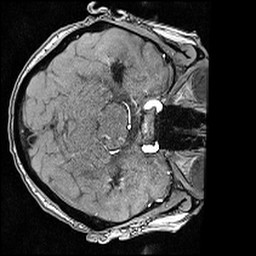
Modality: angio
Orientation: axial
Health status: ill
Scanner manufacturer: siemens
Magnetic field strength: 3 T
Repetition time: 0.023 s
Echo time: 0.00418 s